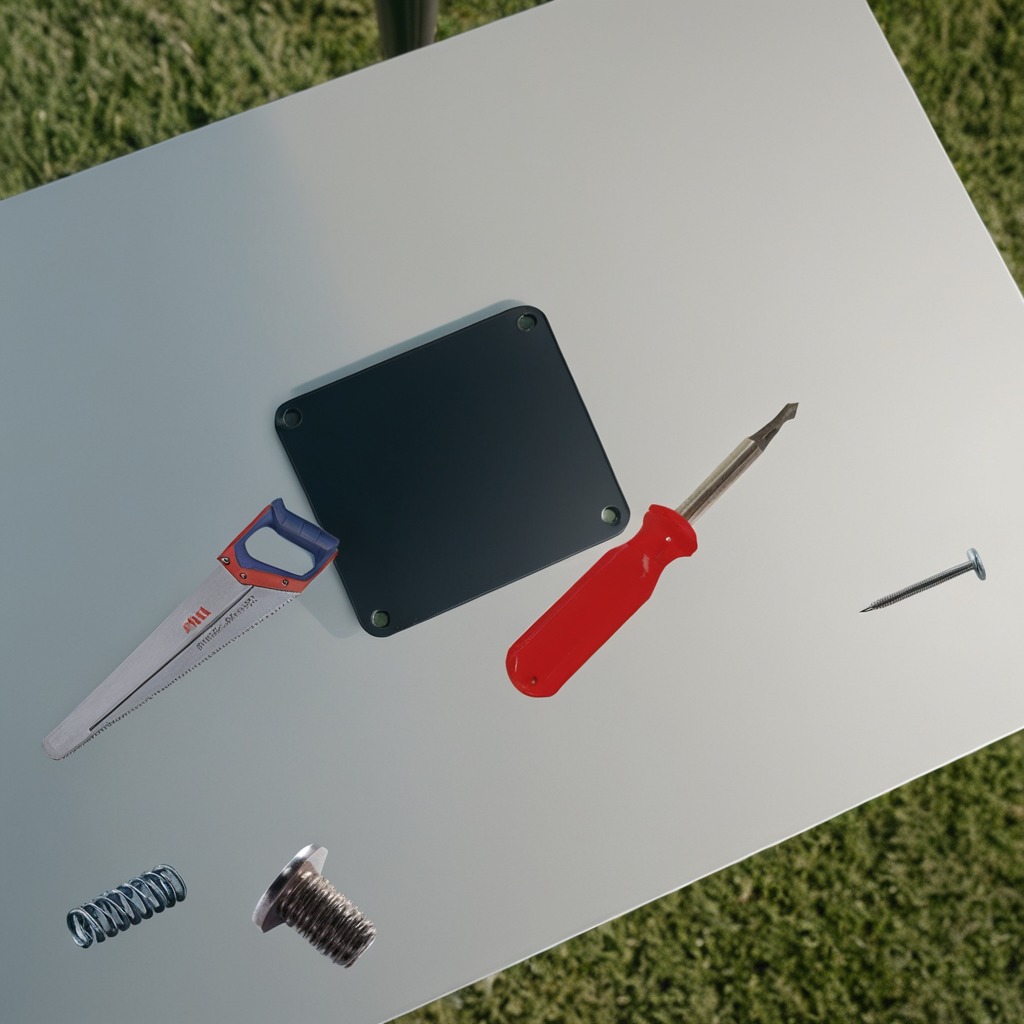
A machine screw, an iron nail, a coiled metal spring, a handheld metal saw, and a screwdriver are lying on the table.